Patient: sex M, age 75
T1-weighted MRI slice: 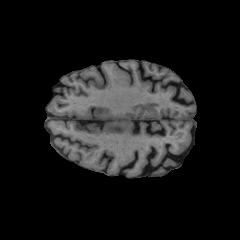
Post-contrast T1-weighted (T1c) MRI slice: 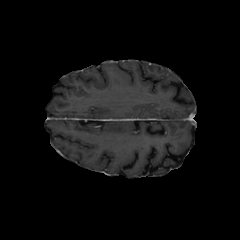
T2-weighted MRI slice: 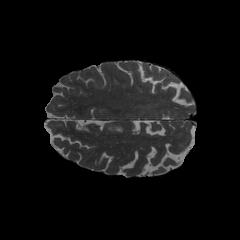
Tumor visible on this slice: no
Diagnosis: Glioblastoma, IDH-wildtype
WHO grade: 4